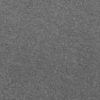
Label: dusty